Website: apple
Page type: payment
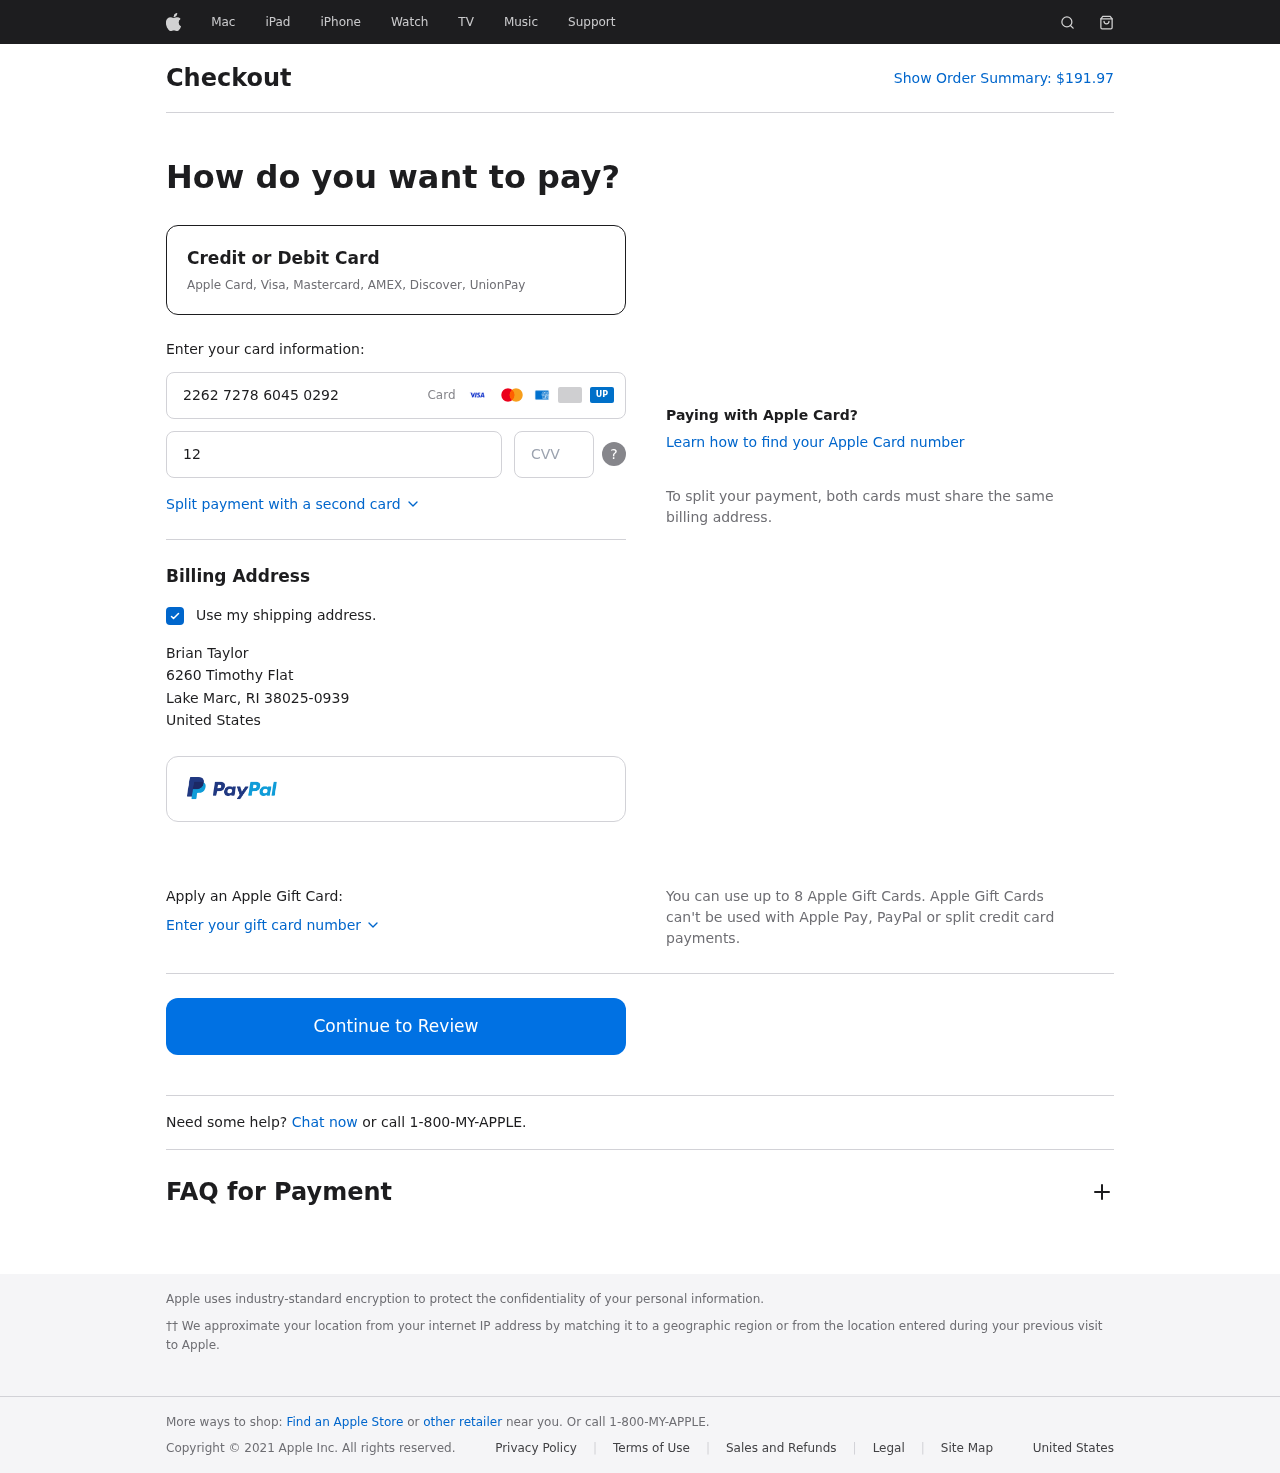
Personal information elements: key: PII_CARD_CVV
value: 176
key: PII_CARD_EXPIRY
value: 12/26
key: PII_CARD_NUMBER
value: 2262 7278 6045 0292
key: PII_CITY
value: Lake Marc
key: PII_COUNTRY
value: United States
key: PII_FULLNAME
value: Brian Taylor
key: PII_POSTCODE_FULL
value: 38025-0939
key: PII_STATE_ABBR
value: RI
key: PII_STREET
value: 6260 Timothy Flat
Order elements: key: ORDER_TOTAL
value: $191.97